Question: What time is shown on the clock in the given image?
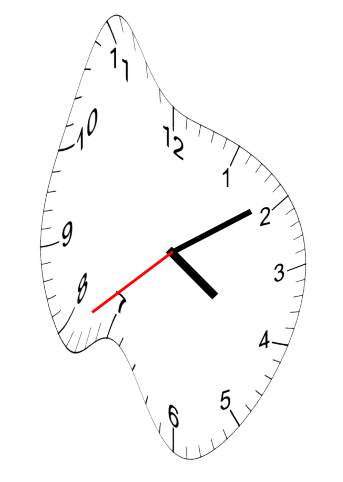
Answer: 04:09:39